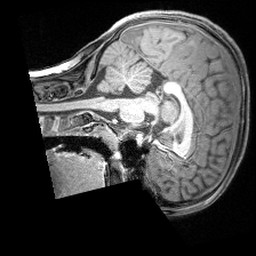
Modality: T1w
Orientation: sagittal
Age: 10
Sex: female
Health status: ill
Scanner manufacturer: siemens
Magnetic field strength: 3 T
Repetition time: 1.6 s
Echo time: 0.00179 s